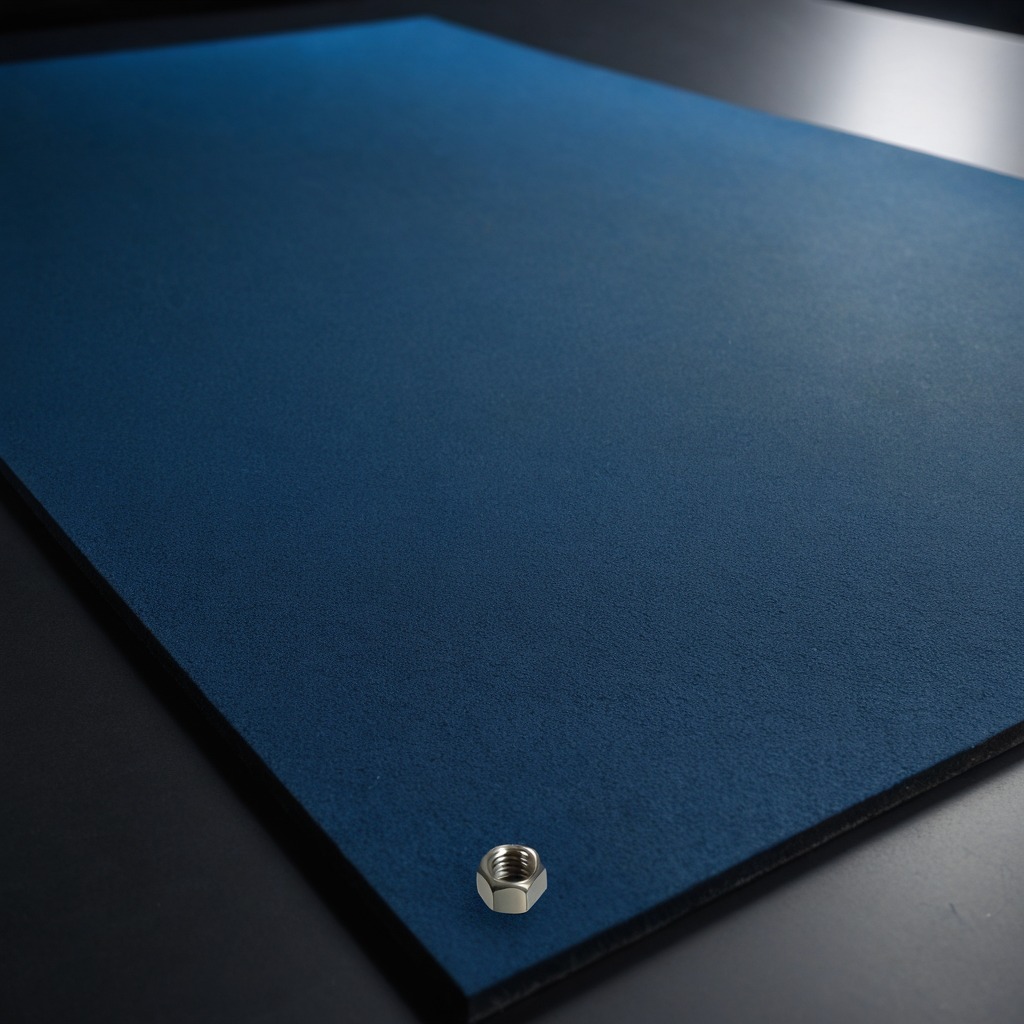
A metal nut lying on a clean granite tabletop inside a workshop at night dim ambient light soft shadows worn but beneath the mat